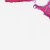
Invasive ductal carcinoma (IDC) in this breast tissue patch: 0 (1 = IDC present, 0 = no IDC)